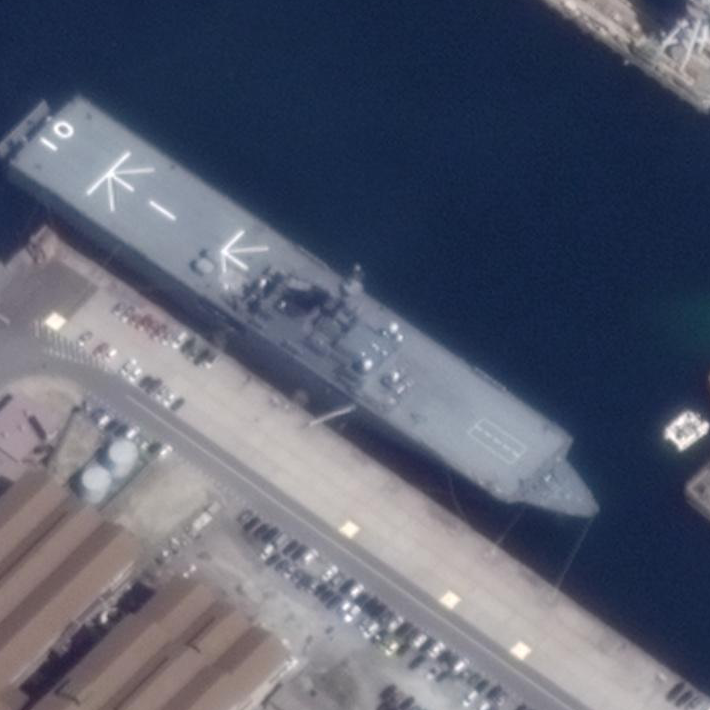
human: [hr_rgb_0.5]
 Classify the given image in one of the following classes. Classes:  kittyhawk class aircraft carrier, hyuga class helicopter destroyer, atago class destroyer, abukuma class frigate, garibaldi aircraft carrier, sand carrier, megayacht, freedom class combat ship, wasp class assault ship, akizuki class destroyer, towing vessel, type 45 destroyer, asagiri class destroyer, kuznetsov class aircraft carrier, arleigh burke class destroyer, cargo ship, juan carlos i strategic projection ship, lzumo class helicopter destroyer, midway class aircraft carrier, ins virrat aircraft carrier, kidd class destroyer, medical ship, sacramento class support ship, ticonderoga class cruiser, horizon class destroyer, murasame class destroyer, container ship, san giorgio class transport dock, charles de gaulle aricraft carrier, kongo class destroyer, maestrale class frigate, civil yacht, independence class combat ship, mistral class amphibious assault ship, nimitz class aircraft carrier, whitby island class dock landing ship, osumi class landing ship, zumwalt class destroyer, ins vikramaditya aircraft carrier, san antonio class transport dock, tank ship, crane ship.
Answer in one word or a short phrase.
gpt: Osumi class landing ship